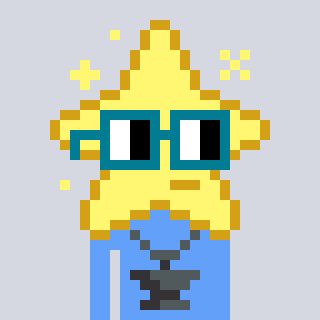
a pixel art character with square dark green glasses, a star-shaped head and a blue-colored body on a cool background